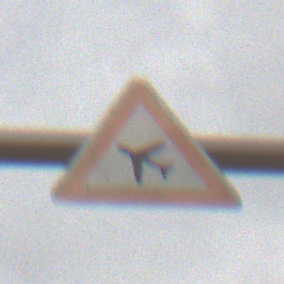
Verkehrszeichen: FlugbetriebRechts
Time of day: MorningAfternoon
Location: Outdoor (Nature)
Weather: Overcast
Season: NotSpecified
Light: Natural